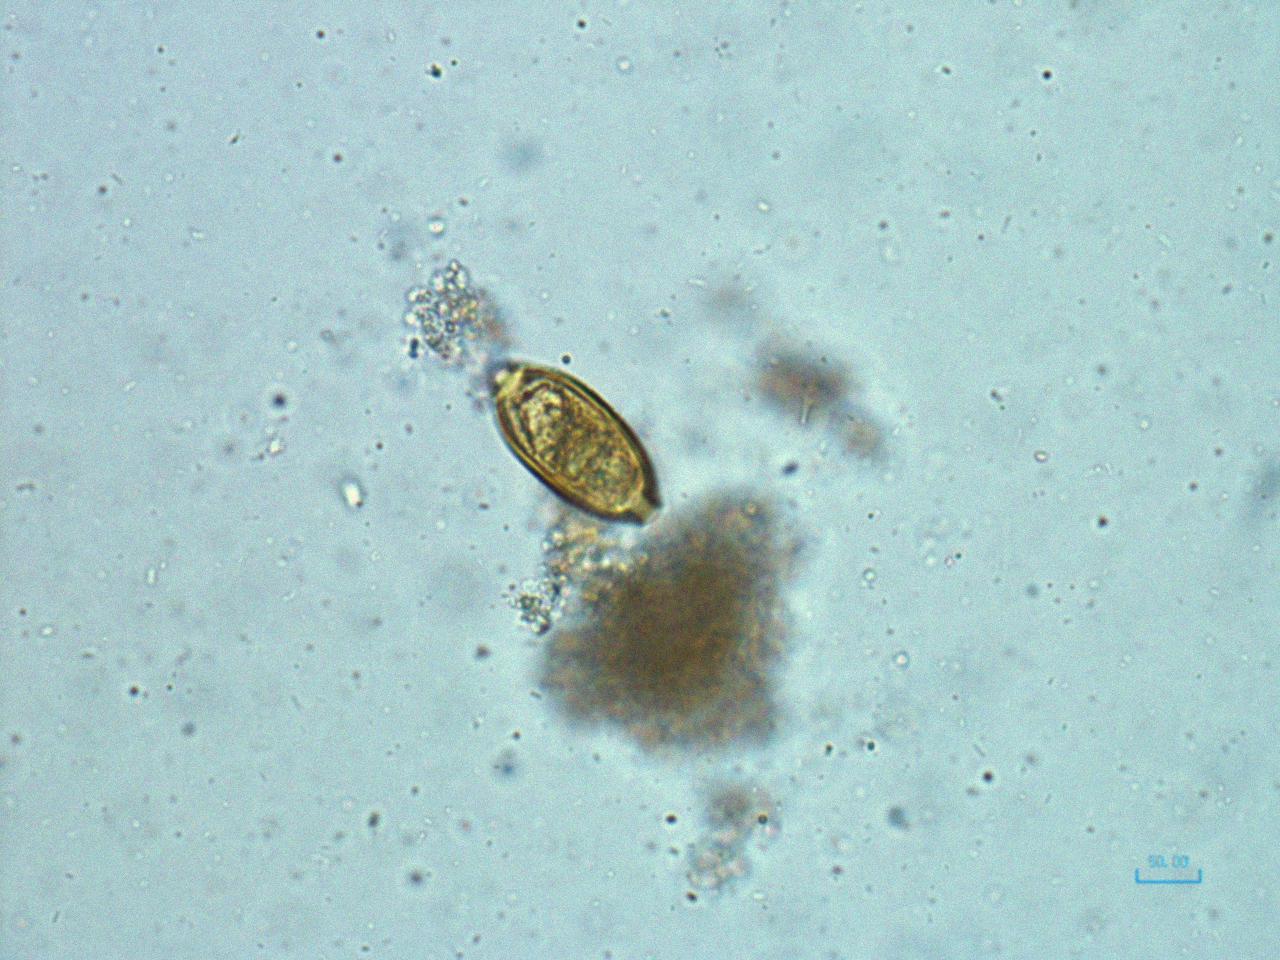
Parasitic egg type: Trichuris trichiura